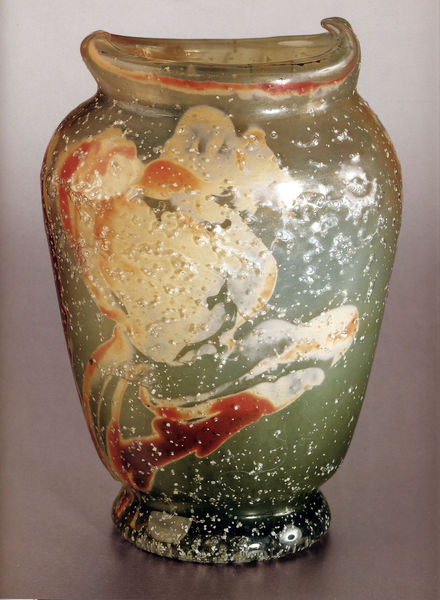
Titel: Vase
Künstler: Emile Gallé
Institution: Sammlung Gerda Koepff
Schlagwörter: fuß, schatten, weiß, wolken, gelb, grün, ocker, sand, blume, blumen, braun, bunt, frankreich, frau, glas, licht, marmor, orange, schwarz, hund, rot, schleier, schnee, tier, wolke, beige, muster, ornament, alt, gesicht, hals, spiegelung, figur, lippe, perlen, rosa, schulter, schultern, keramik, krug, vase, farbig, blumenvase, abstrakt, farben, modern, farbe, formen, lila, violett, rand, matt, dekoration, jugendstil, glanz, dekor, floral, ornamente, verzierung, glänzend, bauch, marmoriert, gründ, reflexion, bemalt, foto, fotografie, punkte, gefäß, motiv, porzellan, glasvase, asien, tupfer, photo, organisch, chinesisch, flecken, kunstgewerbe, china, fisch, kaputt, öffnung, verschwommen, antik, rotbraun, grpn, meerjungfrau, basis, schlieren, vegetabil, kunsthandwerk, blasen, fantasie, noppen, email, glasur, islam, urne, opak, drache, fische, römisch, bauchig, terrakotta, gesprenkelt, biomorph, muste, murano, emaille, abgeflacht, ablagerungen, atr deco, glsvase, grün glas, öffnunf, irden, standboden, einschlüsse, dellen, krümel, pusteln, g, berschädigt, verunreinigt, blasig, tüpfen, lufteinschlüsse